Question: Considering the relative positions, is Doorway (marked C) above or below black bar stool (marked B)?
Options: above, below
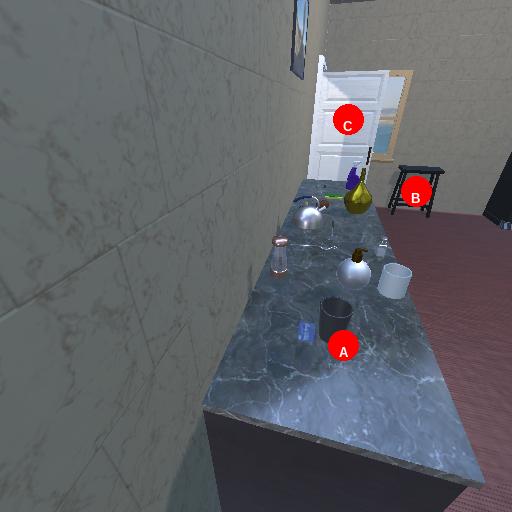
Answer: above